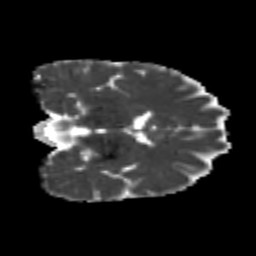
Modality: MD
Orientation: coronal
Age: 22
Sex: female
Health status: healthy
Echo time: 0.074 s